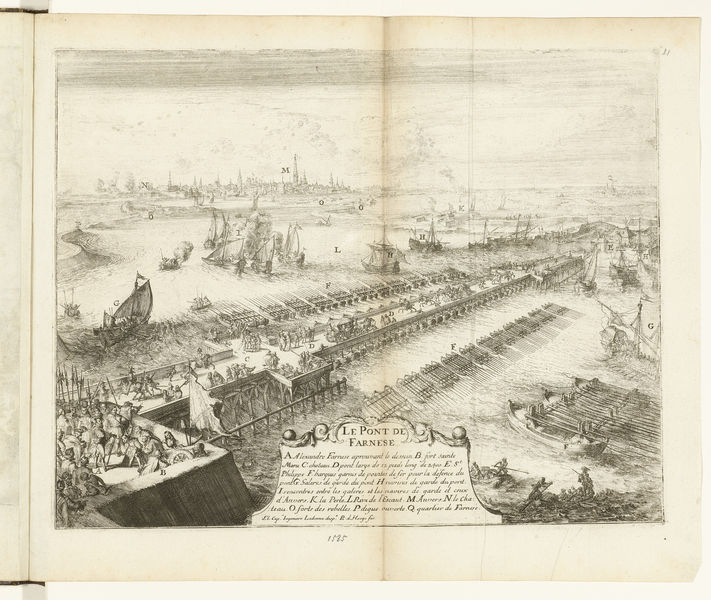
Titel: Schipbrug van Parma over de Schelde
Künstler: Romeyn de Hooghe
Standort: Amsterdam
Institution: Rijksmuseum
Schlagwörter: bateaux, port, pont, voiles, barques, lettre, villageois, commerce, bateau$